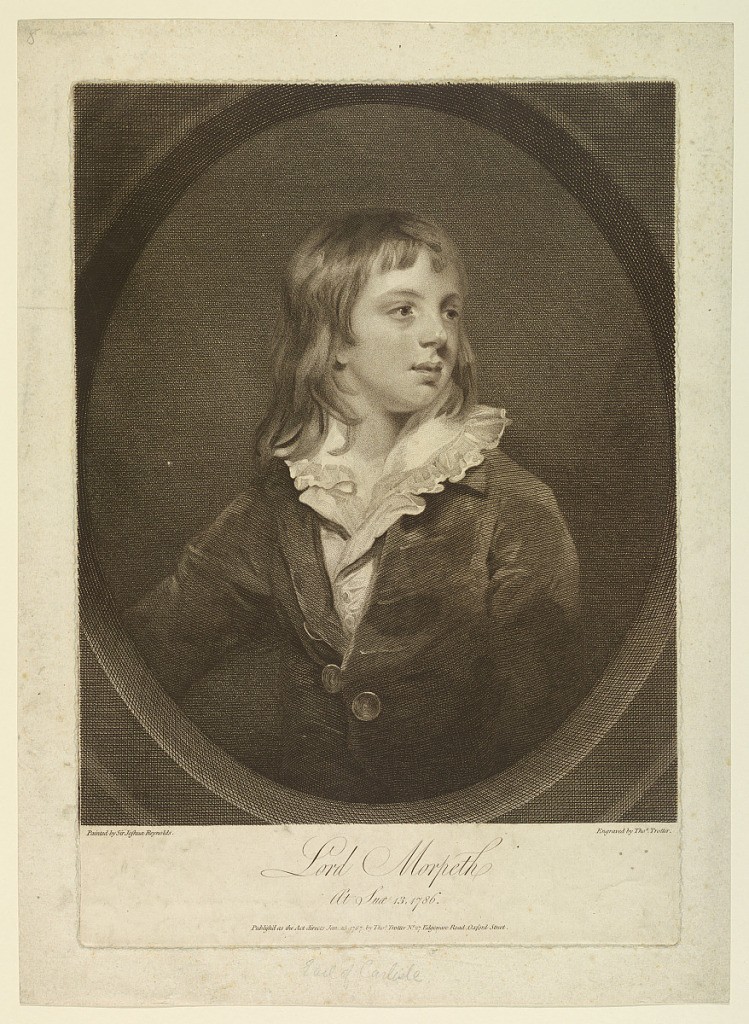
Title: Portrait of George Howard, Sixth Earl of Carlisle, Viscount Morpeth
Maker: Thomas Trotter, English, 1750 - 1803
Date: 1787
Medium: Engraving in dark brown ink on paper
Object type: Print
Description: In an oval medallion, the half length figure of a youth, seen frontally, his head turned slightly to the right. Portrait of George Howard, Sixth Earl of Carlisle, Viscount Morpeth (1773-1848).